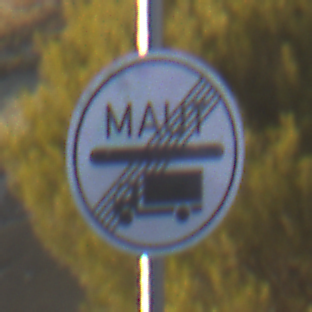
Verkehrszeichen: EndeMautpflicht
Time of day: SunriseSunset
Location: Outdoor (Nature)
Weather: PartlyCloudy
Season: NotSpecified
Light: Natural